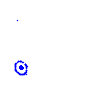
Particle: electron